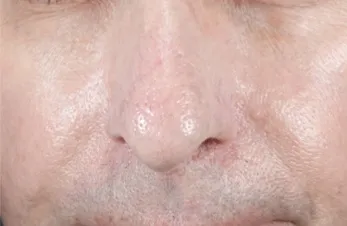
Front view of the patient's face:nonpolarized.
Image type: medical_photograph (skin_photograph)